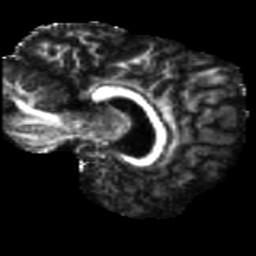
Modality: FA
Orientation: sagittal
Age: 42
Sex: male
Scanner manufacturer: siemens
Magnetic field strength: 3 T
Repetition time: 5.47 s
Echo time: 0.0854 s